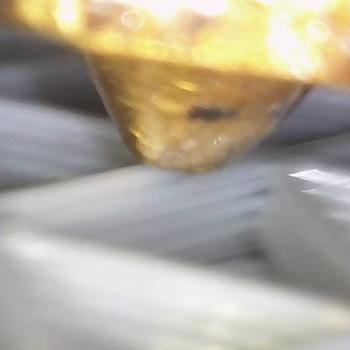
Flow rate: 78%